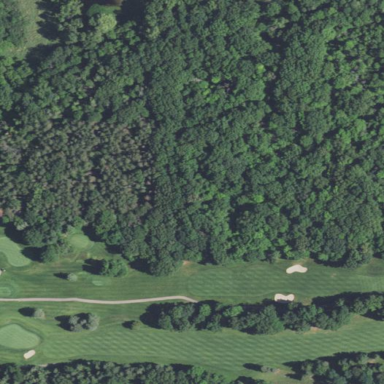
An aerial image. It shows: Area with grass used as rough in golf course.